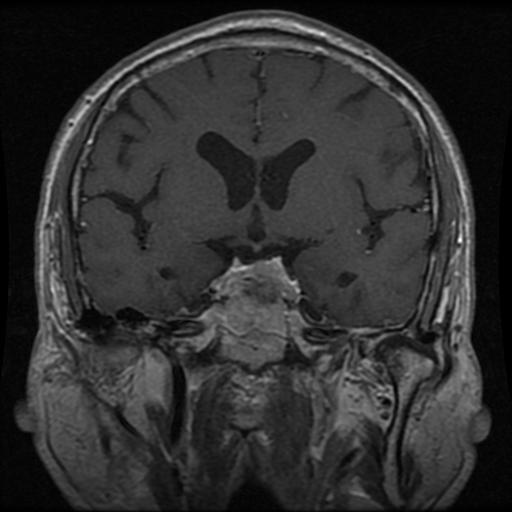
Label: pituitary